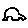
Label: car